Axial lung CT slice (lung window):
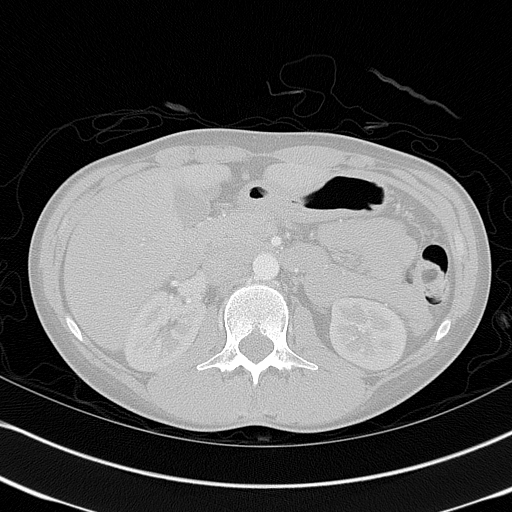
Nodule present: no